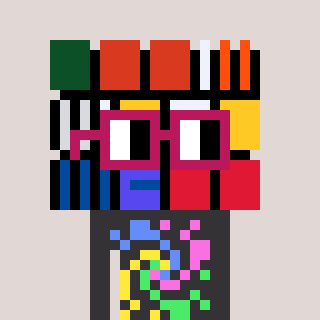
a pixel art character with square dark red glasses, a abstract-shaped head and a grayscale-colored body on a warm background